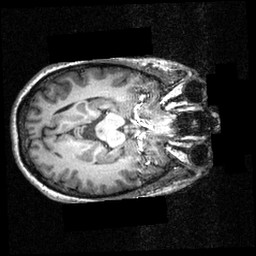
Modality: T1w
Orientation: axial
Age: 24
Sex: female
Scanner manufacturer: siemens
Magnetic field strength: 3.951 T
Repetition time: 1.5 s
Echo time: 0.00335 s